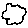
Label: cloud